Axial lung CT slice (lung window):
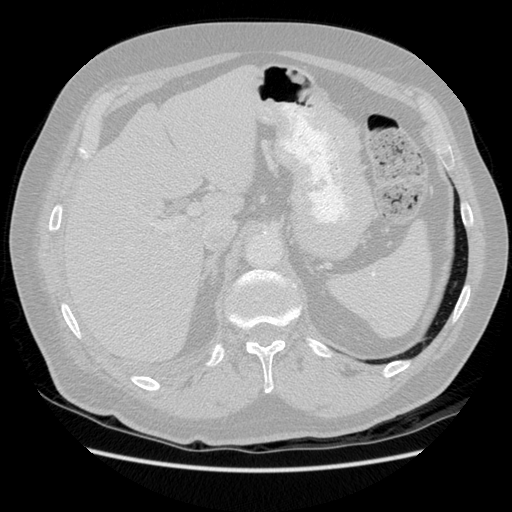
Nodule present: no